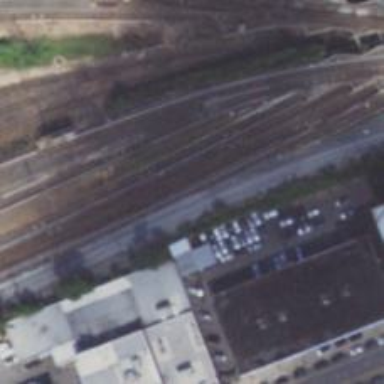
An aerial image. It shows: Electrified rail for trains.